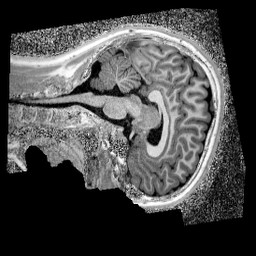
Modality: UNIT1_denoised
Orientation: sagittal
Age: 11
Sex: male
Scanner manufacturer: siemens
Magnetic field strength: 3 T
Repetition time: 4 s
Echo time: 0.00299 s